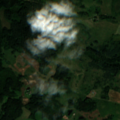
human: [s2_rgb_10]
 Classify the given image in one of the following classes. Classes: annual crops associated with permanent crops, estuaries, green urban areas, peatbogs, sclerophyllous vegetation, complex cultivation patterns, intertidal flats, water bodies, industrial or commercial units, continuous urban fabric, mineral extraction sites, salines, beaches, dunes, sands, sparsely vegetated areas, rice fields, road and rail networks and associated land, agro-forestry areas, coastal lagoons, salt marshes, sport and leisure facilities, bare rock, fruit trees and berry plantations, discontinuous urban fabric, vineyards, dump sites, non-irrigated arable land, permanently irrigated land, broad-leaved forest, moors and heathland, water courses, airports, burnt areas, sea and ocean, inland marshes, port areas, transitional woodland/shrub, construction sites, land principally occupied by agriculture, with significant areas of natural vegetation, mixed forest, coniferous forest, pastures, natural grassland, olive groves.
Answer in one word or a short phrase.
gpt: land principally occupied by agriculture, with significant areas of natural vegetation, broad-leaved forest, mixed forest